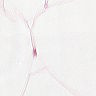
Metastatic tissue present: no